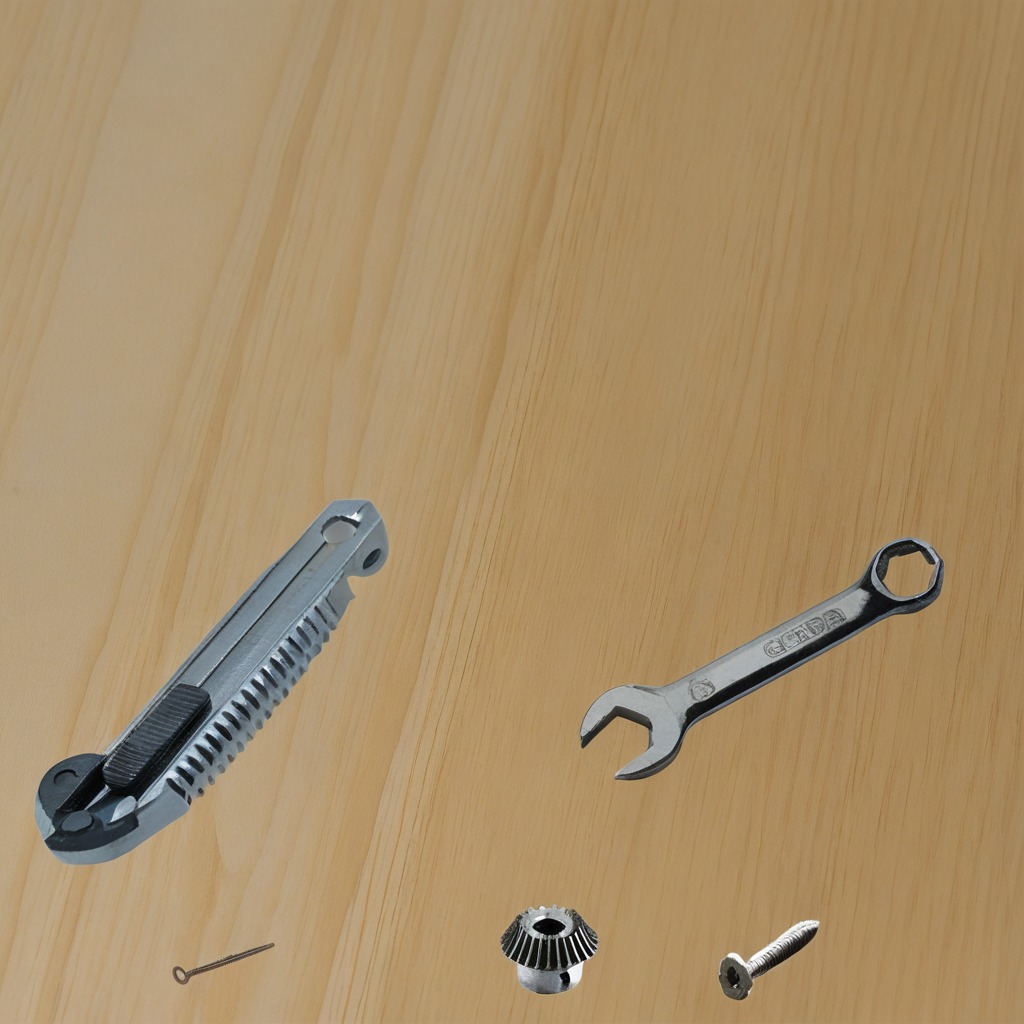
A steel gear with teeth, a utility knife, a metal machine screw, an iron nail, and a wrench are lying on a plywood surface in a paint workshop lit by afternoon window light.